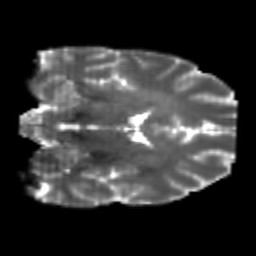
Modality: T2w
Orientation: coronal
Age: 22
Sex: male
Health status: healthy
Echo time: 0.074 s